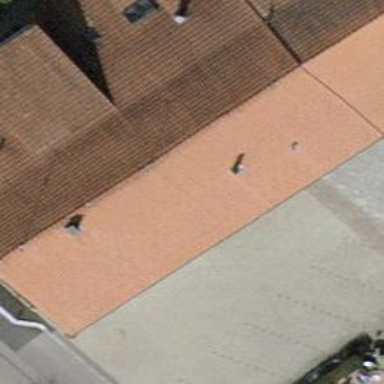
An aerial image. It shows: Restaurant.